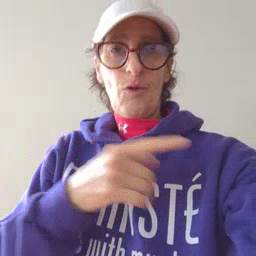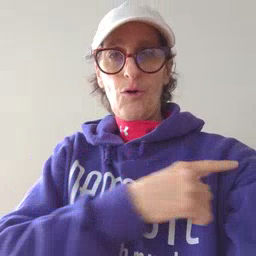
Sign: arm